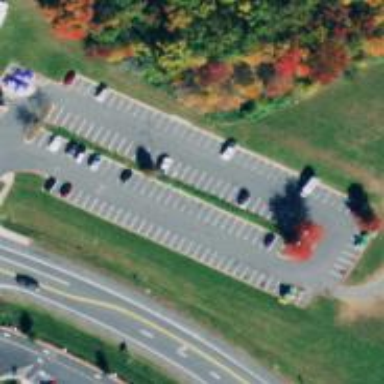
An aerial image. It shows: Road serving as parking aisle.